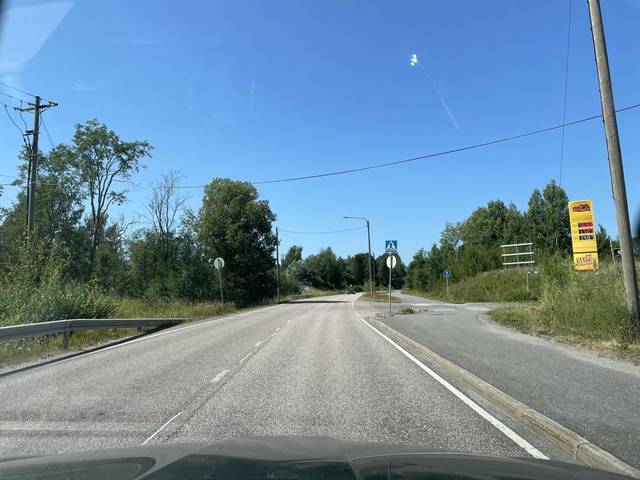
Region: Finland
Coordinates: 60.153, 24.54